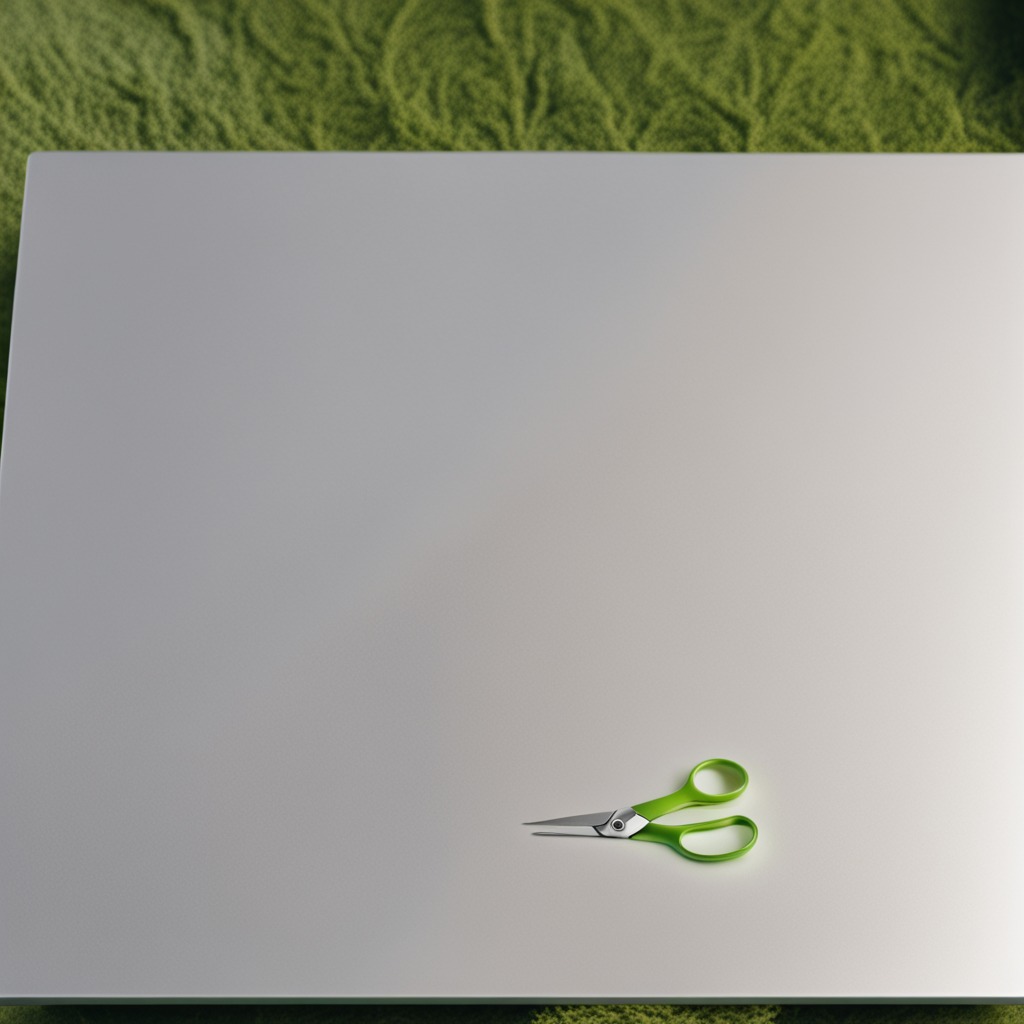
A scissor lying on the table.